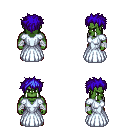
a pixel art fantasy rpg character, male body template, orc, green skin, underdress, magenta pants, blue bedhead hairstyle, white cloth bandages, brown shoes, four views (front, back, left, right), 2x2 character sprite sheet, small pixel art, hard edges, no anti-aliasing